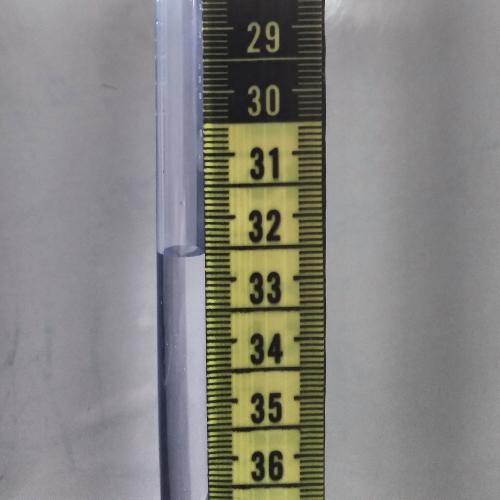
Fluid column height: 32.6 cm